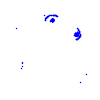
Particle: proton